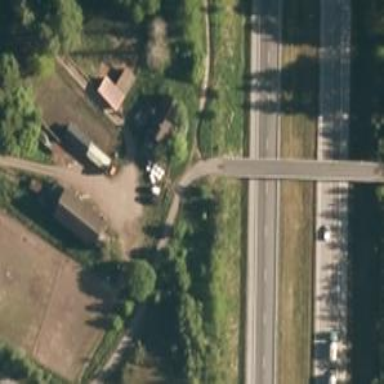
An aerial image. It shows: Asphalt cycleway designed for nordic skiing.